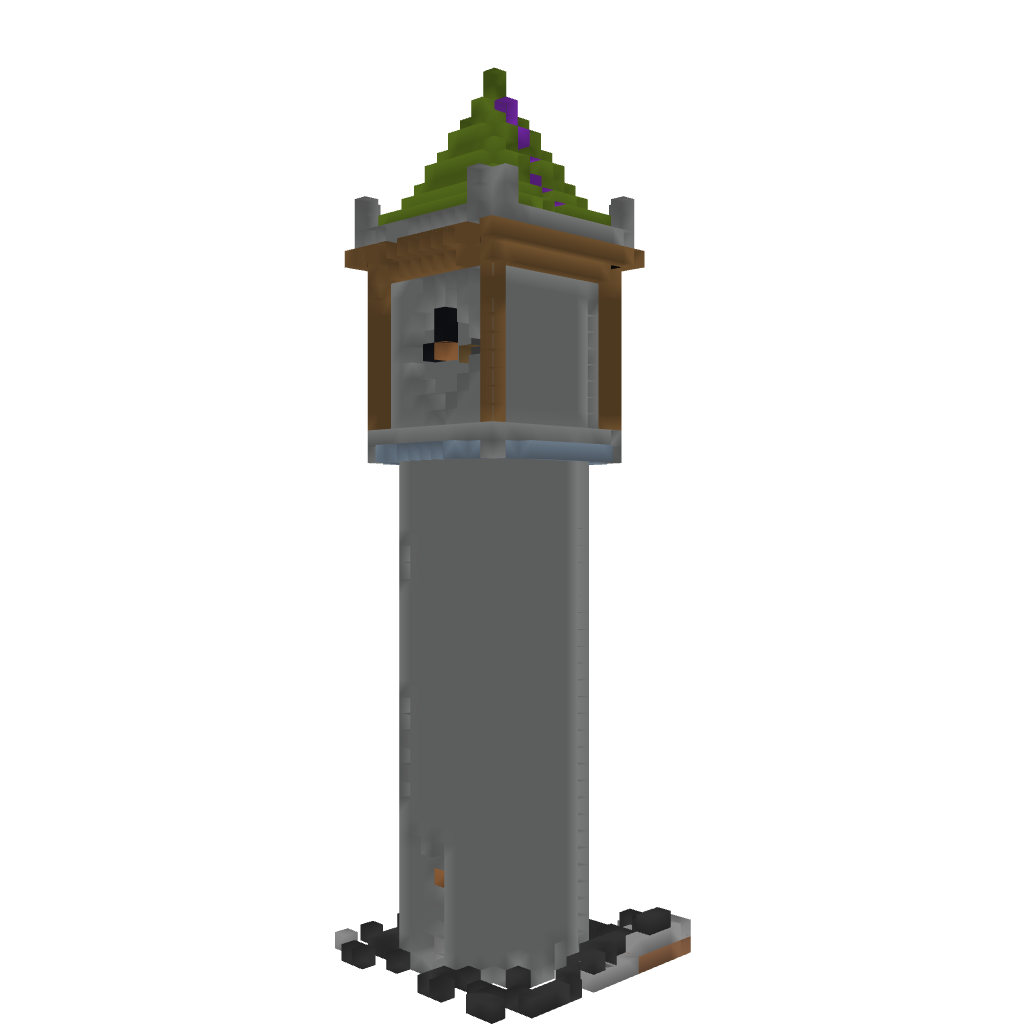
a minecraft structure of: Clocktower